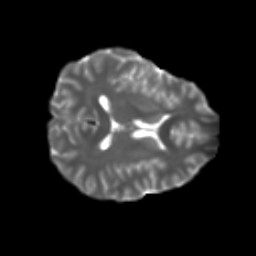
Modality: T2w
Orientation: axial
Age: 27
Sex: female
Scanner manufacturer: ge
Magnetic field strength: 3 T
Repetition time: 7.8 s
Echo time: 0.0606 s